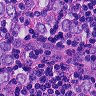
Metastatic tissue present: yes